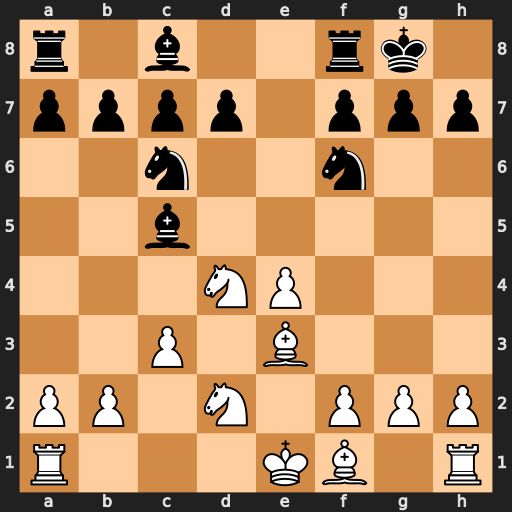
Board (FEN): r1b2rk1/pppp1ppp/2n2n2/2b5/3NP3/2P1B3/PP1N1PPP/R3KB1R
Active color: w
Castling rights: KQ
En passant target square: -
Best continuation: Nxc6 Bxe3 Ne7+ Kh8 fxe3